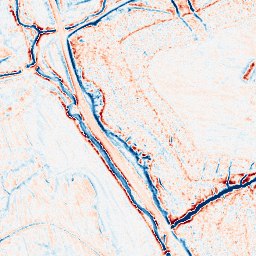
Category: edge_preserving
Decomposition family: anisotropic_diffusion
Decomposition parameters: iterations: 20
kappa: 50
gamma: 0.1
Upsampling method: edge_directed
Upsampling parameters: scale: 2
Upsampling scale: 2